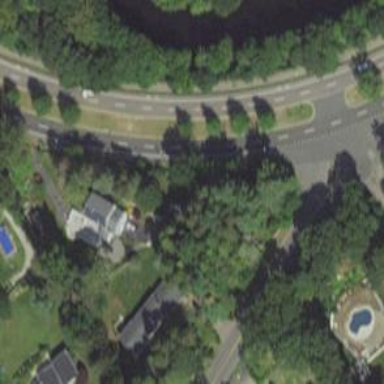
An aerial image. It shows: Driveway.